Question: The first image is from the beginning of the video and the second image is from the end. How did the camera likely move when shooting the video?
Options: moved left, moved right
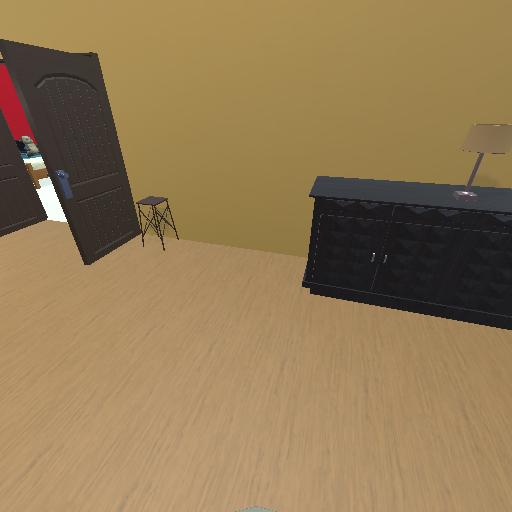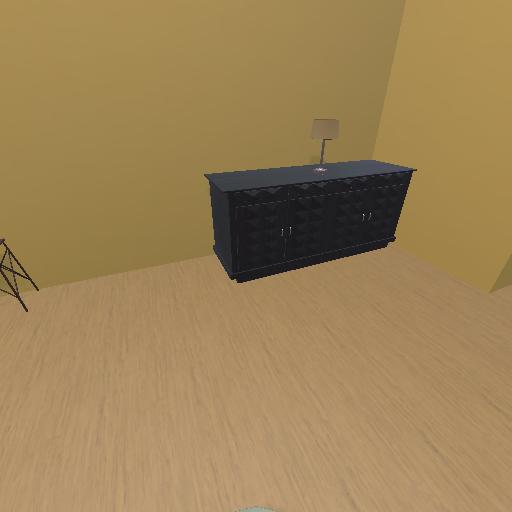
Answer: moved left